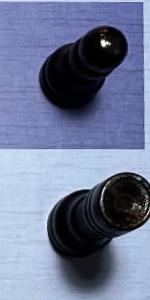
Label: Rook_Black